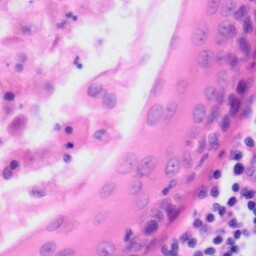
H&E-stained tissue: Tonsil